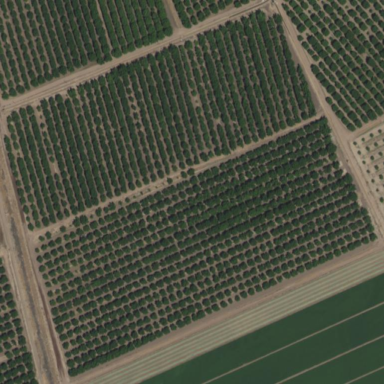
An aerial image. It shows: Orchard.